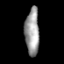
Tissue: prostate
Cell type: Endothelial cells
Senescence score: 0.3389
Nuclear area (px): 655
Mean DAPI intensity: 157.096